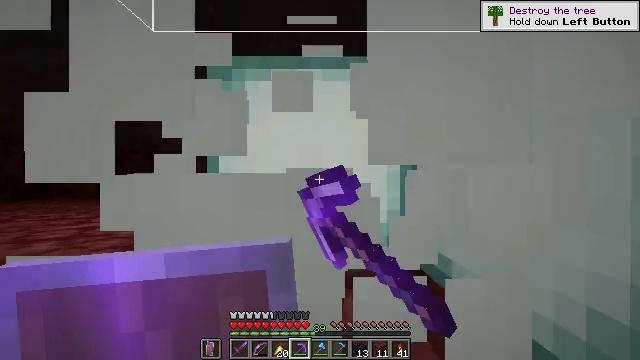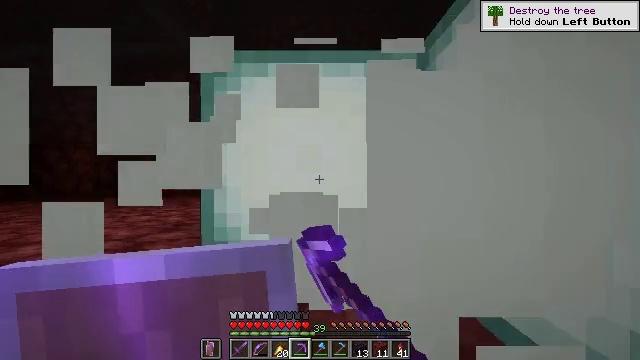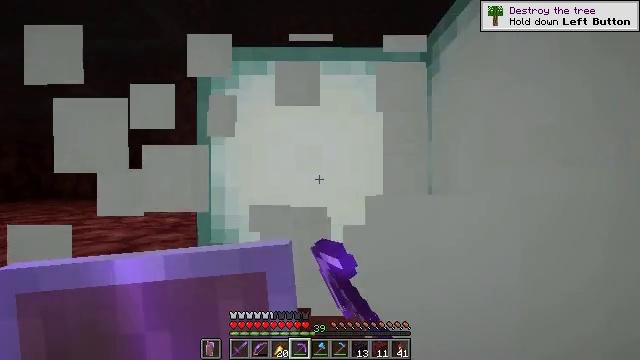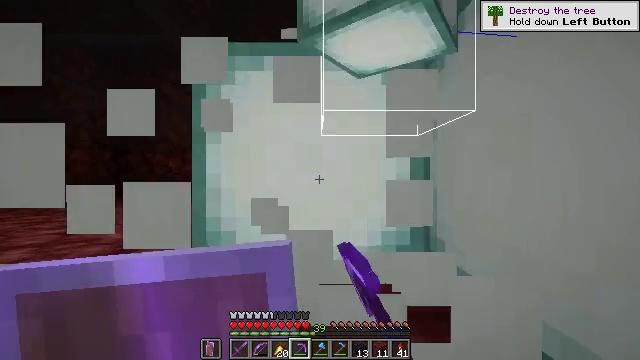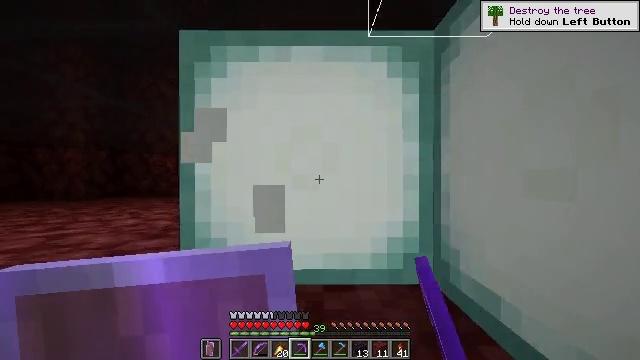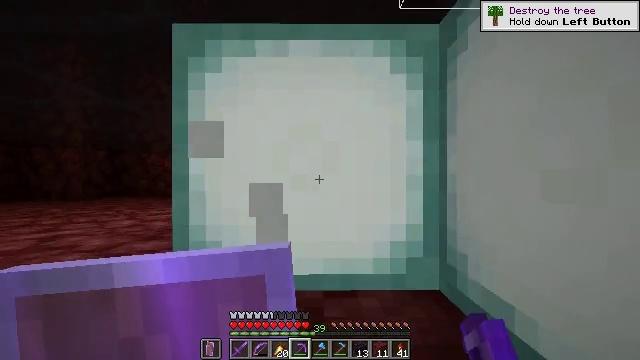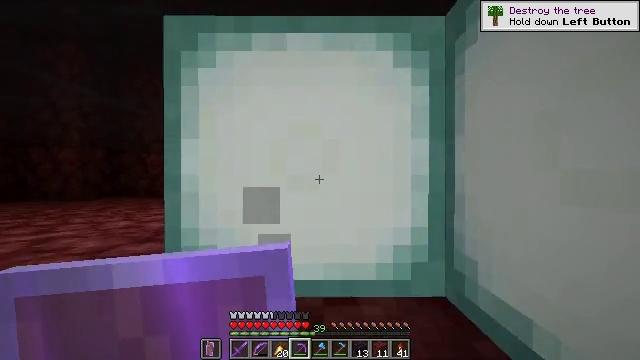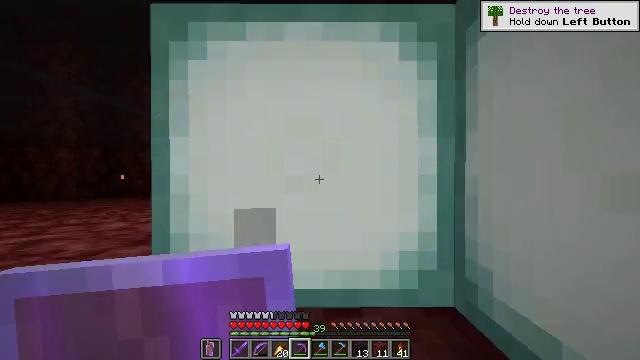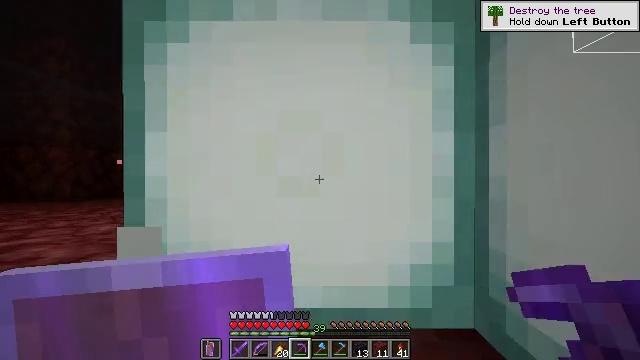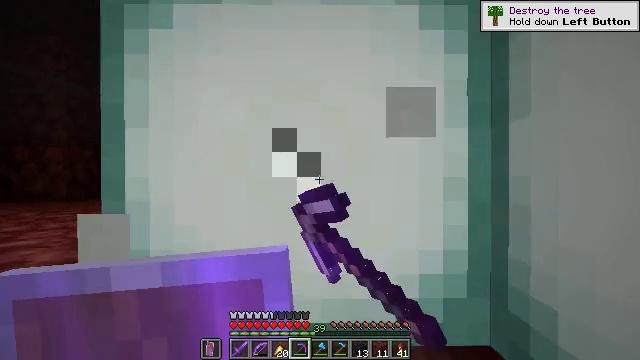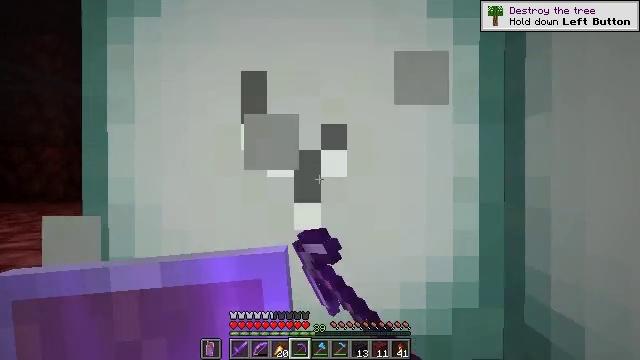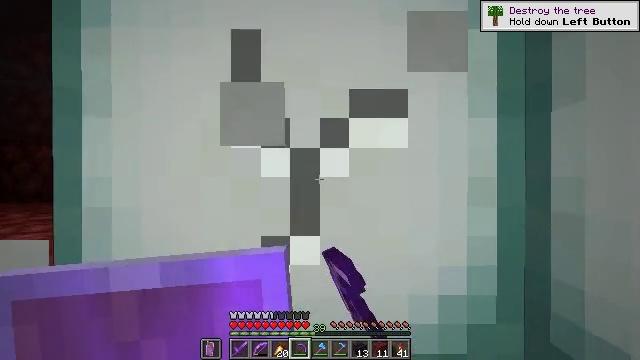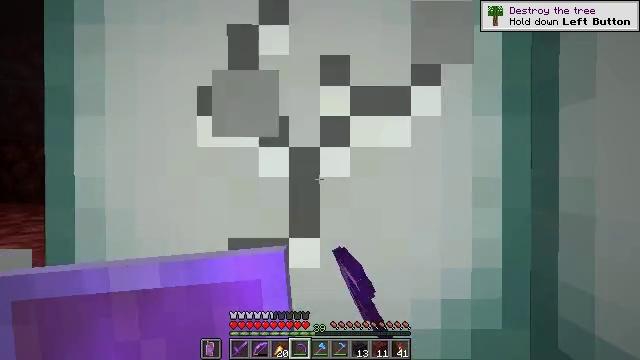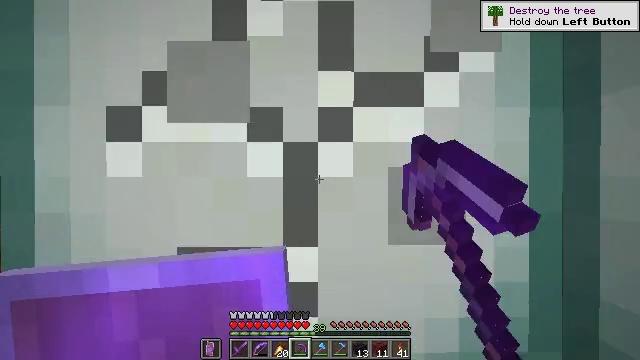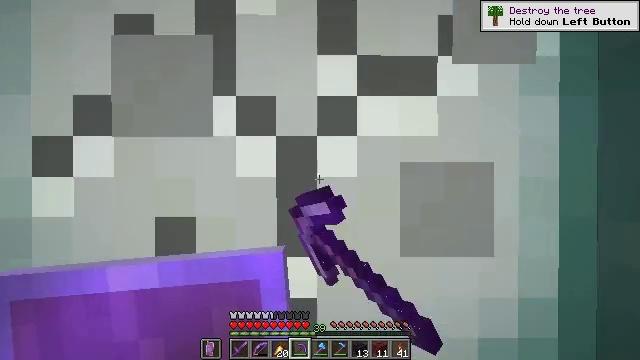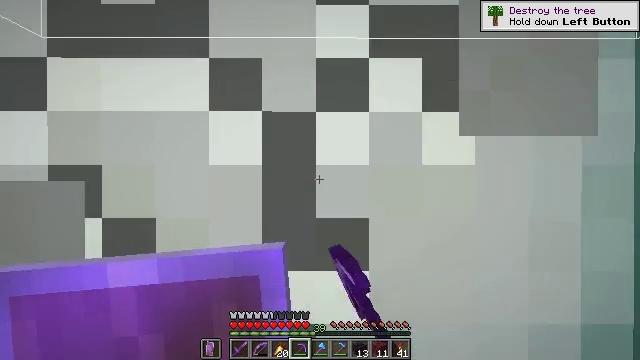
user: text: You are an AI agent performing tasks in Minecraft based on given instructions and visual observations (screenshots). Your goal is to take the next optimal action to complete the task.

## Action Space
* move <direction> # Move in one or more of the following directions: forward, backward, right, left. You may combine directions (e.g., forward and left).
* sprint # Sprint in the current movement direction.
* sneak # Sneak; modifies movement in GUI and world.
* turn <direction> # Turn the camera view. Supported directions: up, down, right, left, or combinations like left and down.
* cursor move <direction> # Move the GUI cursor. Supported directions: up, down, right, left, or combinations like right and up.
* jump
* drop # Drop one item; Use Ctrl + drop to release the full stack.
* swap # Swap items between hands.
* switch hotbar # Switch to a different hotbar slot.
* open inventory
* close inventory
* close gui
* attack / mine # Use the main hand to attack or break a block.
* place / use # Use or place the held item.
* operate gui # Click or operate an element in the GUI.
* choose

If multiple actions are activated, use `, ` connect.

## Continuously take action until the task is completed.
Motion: motion action
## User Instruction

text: Attack the sea lantern to retrieve it.
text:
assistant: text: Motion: move forward, attack / mine
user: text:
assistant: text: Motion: move forward, attack / mine
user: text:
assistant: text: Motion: move forward
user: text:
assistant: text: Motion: move forward
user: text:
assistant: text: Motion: move forward
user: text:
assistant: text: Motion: move forward
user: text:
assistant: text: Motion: move forward
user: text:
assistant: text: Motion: move forward, attack / mine
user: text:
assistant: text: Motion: move forward, attack / mine
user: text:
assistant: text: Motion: move forward, attack / mine
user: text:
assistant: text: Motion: move forward, attack / mine
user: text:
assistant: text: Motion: move forward, attack / mine
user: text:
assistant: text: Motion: move forward, attack / mine
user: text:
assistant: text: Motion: move forward, attack / mine
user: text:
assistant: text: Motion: attack / mine
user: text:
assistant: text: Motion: attack / mine
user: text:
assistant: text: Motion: attack / mine
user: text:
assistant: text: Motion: attack / mine
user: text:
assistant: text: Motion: attack / mine
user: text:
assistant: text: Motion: attack / mine
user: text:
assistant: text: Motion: attack / mine
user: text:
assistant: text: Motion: attack / mine
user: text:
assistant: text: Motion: attack / mine
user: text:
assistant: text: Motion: attack / mine
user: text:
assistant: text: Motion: no_op
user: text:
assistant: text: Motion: no_op
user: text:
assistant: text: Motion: no_op
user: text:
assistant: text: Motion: no_op
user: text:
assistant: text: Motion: no_op
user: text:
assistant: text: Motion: no_op